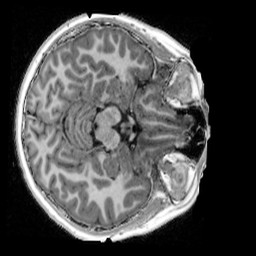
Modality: UNIT1_denoised
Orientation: axial
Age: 10
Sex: male
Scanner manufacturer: siemens
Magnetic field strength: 3 T
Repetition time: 4 s
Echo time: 0.00303 s